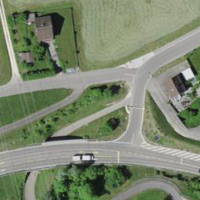
EUNIS habitat code: 52
Species observed at this site:
Lysimachia nummularia